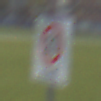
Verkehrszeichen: BeginnZone20
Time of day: MorningAfternoon
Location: Outdoor (Suburban)
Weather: PartlyCloudy
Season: NotSpecified
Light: Natural